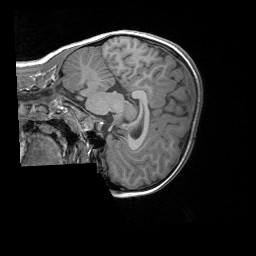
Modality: T1w
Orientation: sagittal
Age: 7
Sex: female
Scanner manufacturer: siemens
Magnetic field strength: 3 T
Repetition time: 1.65 s
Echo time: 0.00203 s